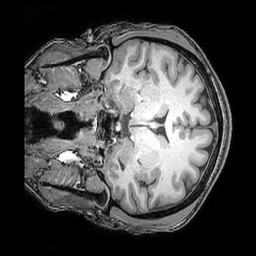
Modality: T1w
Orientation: coronal
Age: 36
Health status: ill
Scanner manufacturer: philips
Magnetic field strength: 3 T
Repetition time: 0.007 s
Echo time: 0.0035 s